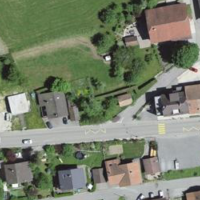
EUNIS habitat code: 54
Species observed at this site:
Cardamine heptaphylla